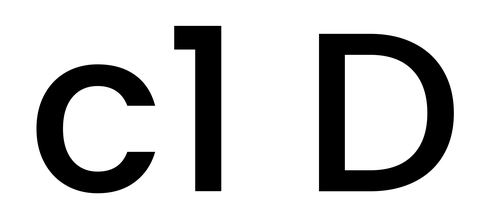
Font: Poppins-Medium